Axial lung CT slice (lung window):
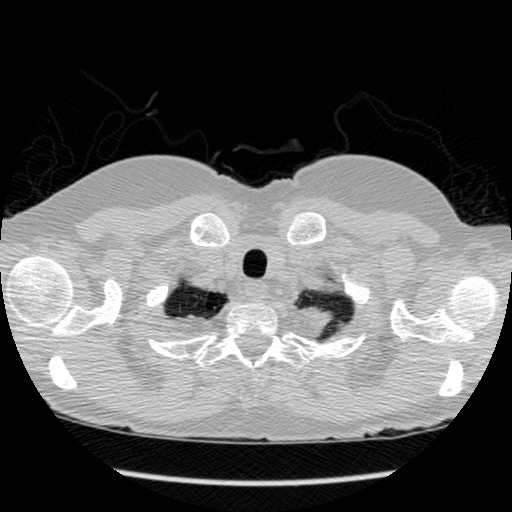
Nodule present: no